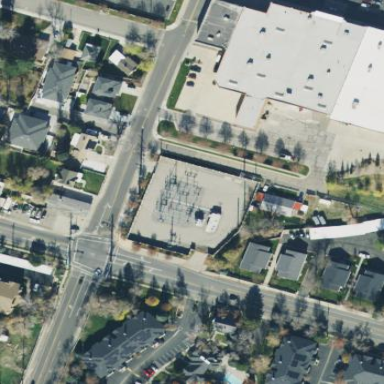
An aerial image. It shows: Power substation.